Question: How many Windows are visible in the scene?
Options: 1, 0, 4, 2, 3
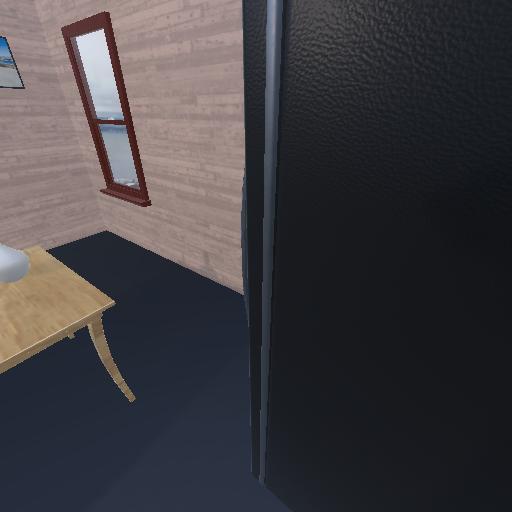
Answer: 1